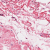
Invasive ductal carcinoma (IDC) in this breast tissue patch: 0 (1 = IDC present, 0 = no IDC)